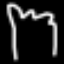
Label: palm tree